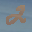
Label: 2